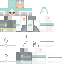
A female human skin with pale skin, wearing brown long hair dressed in a blue tshirt and black pants, featuring a closed mouth.